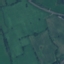
Land use / land cover class: Pasture